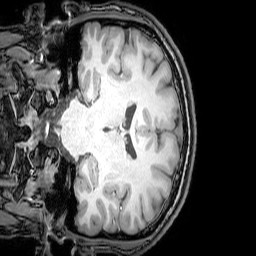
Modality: T1w
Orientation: coronal
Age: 22
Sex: male
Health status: healthy
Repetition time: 0.081 s
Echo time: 0.037 s